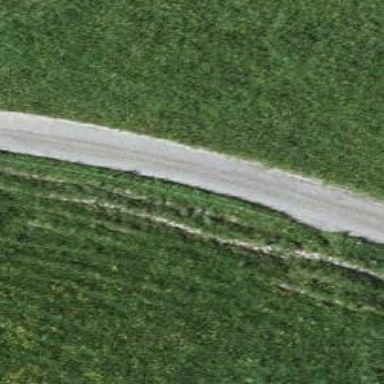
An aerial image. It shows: Paved track road with grade1 track type.